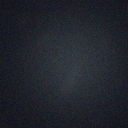
Screen state: off